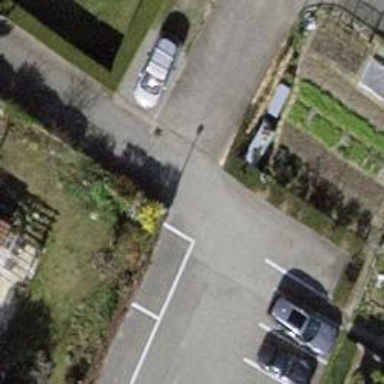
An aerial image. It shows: Asphalt service road with no sidewalk.